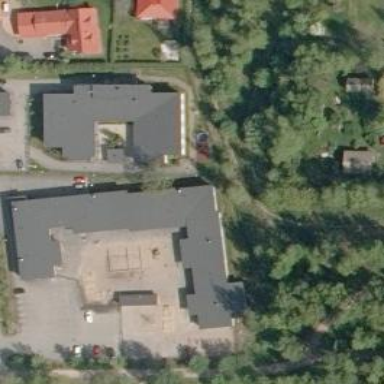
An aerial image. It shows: Building.